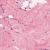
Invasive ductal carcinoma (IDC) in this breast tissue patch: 0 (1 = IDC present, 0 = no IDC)